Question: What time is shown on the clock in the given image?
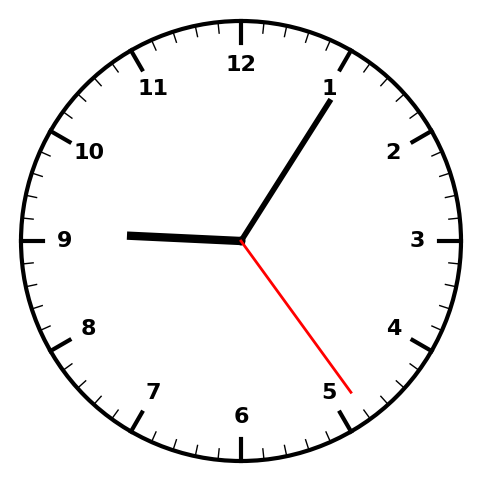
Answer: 09:05:24